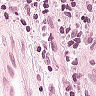
Metastatic tissue present: yes